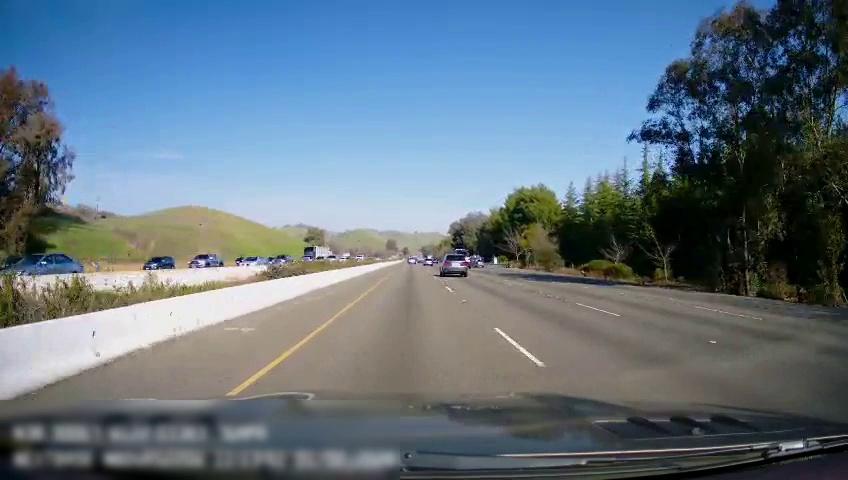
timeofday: Day
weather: Sunny
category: Drivable Space
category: Vehicles | Truck
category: Vehicles | Car
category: Vehicles | Car
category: Vehicles | Car
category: Vehicles | Car
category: Vehicles | Car
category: Vehicles | Car
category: Vehicles | Car
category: Vehicles | Car
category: Vehicles | Truck
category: Vehicles | Other LV
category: Vehicles | Other LV
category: Vehicles | SUV
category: Vehicles | SUV
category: Lanes | Current Lane
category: Lanes | Current Lane
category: Lanes | Alternate Lane
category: Lanes | Alternate Lane